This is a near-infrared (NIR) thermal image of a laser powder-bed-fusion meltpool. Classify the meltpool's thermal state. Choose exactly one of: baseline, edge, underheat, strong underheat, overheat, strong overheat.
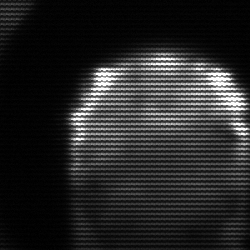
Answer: edge